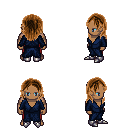
a pixel art fantasy rpg character, male body template, human, dark skin, blue robe, red pants, brown long hairstyle, metal boots, four views (front, back, left, right), 2x2 character sprite sheet, small pixel art, hard edges, no anti-aliasing